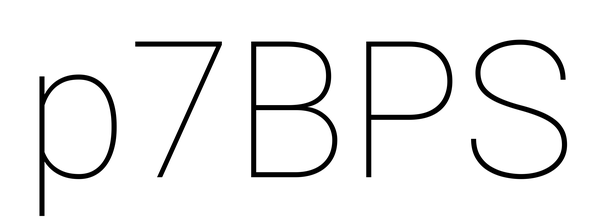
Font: Roboto_Thin